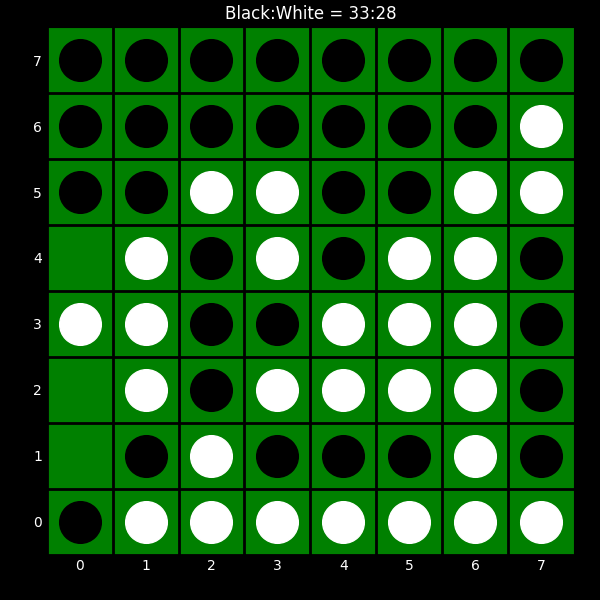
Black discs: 33
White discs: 28